Question: Look at this HTML example:
'''
<html>
<head>
<title>My Page</title>
</head>
<body>
<form name="myform" action="http://www.mydomain.com/myformhandler.jsp" method="POST">
<div align="center"><br>
<input type="checkbox" name="option1" value="Milk"> Milk<br>
<input type="checkbox" name="option2" value="Butter" checked> Butter<br>
<input type="checkbox" name="option3" value="Cheese"> Cheese<br>
<br>
</div>
</form>
</body>
</html>
'''
And the resulting output from it:

I hope to send the checkbox to the servlet, but i also want to get the user selected these checkbox.
For example,user A do stuff like : ->then will be sent to servlet .
If user B do stuff like : ->then will be sent to servlet .
Appreciate.
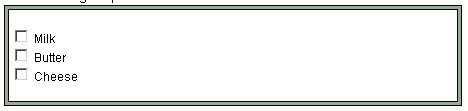
Answer: Make a global variable to track the order:
'''
var selectOrder = 0;
'''
Bind this function to your onclick event in your inputs:
'''
function onClickHandler() {
var senderId = this.id;
selectOrder = selectOrder + 1;
document.getElementById(senderId).setAttribute('data-order', selectOrder);
}
'''
That will set a data-* (custom) attribute on each one with the order they were checked. So, when you submit your form, you can grab all of the checkboxes and get the order with '.getAttribute('data-order');' to reset your 'selectOrder = 0' when you submit so it will reorder them on the next time through.